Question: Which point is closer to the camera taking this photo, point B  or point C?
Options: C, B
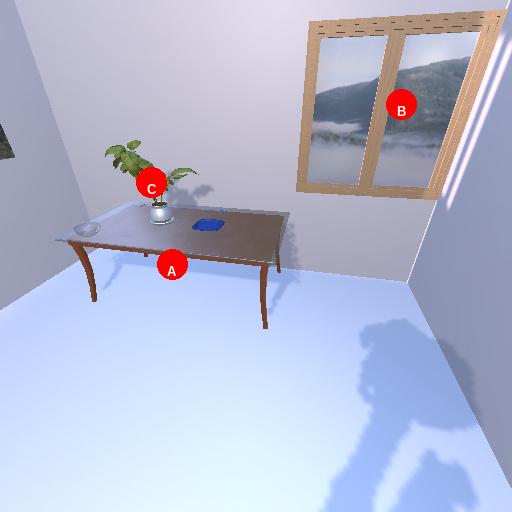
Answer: C